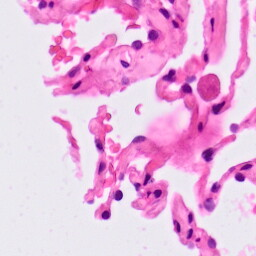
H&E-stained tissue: Lung